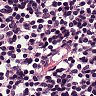
Metastatic tissue present: no